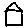
Label: house